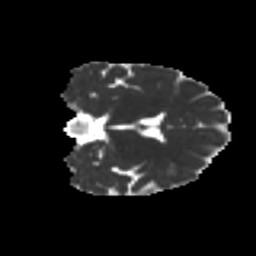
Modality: MD
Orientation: coronal
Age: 34
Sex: female
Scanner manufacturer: ge
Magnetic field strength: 3 T
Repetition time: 7.8 s
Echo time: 0.0606 s